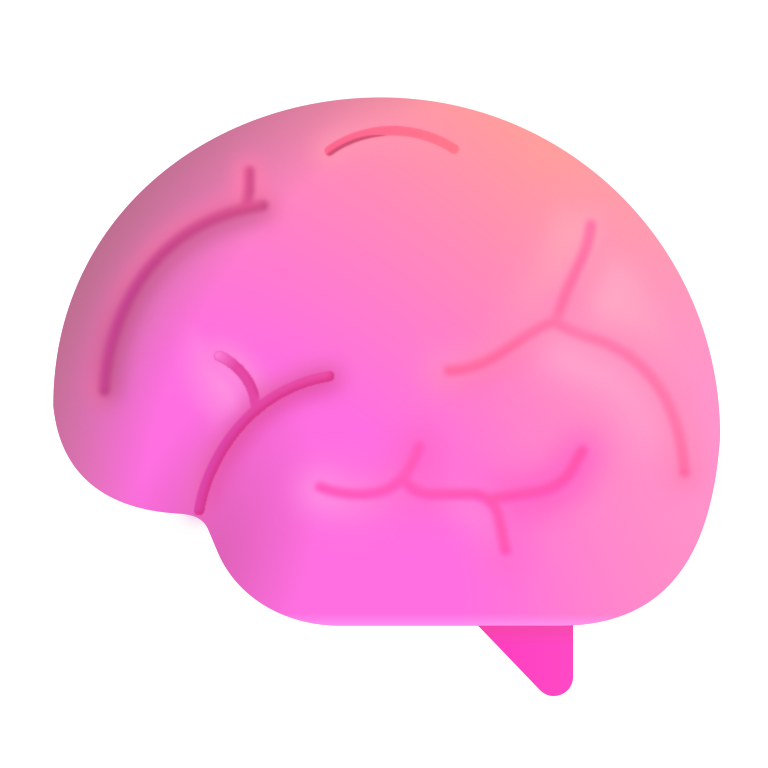
brain color